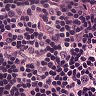
Metastatic tissue present: no